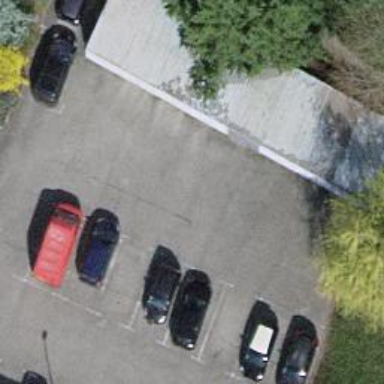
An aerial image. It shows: Group of garages.